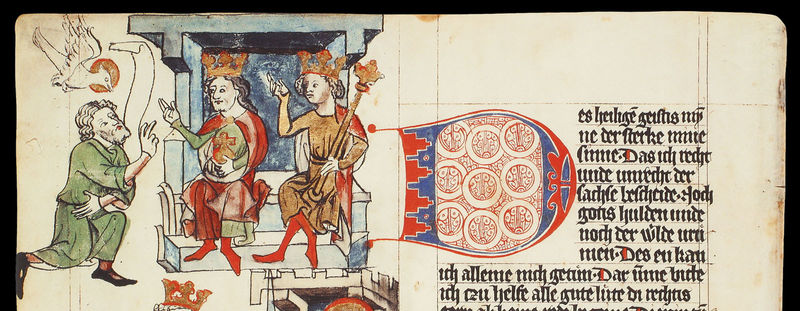
Titel: Wolfenbütteler Sachsenspiegel
Institution: Wolfenbüttel, Herzog August Bibliothek
Schlagwörter: blau, mann, umhang, vogel, grün, sitzen, ausschnitt, finger, rot, taube, hände, krone, schrift, papier, perspektive, stab, grafik, linien, figuren, kaiser, könig, papst, thron, deutsch, buch, burg, seite, illustration, text, knien, initiale, mittelalter, segen, könige, königin, erleuchtung, heilig, miniatur, sakral, schwur, handschrift, zepter, szepter, geist, kronen, king, heiliger geist, buchmalerei, reichsapfel, heilger geist, untertan, hl. geist, reichapfel, kieen, d, segen heiliger geist